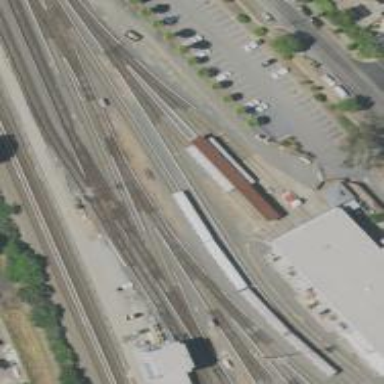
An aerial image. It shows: Yard area with electrified rail tracks.